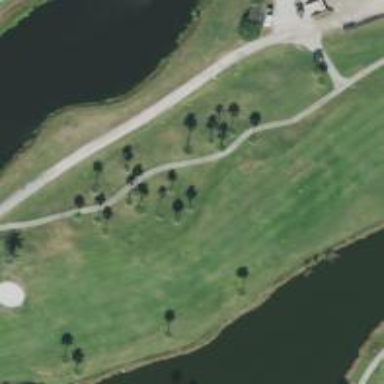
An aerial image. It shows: Path for both roads and golfers.